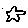
Label: star